Interaction volume radius: 5 \u00c5
Interaction volume height: 30 \u00c5
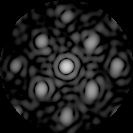
Disorder parameter: 0.3656